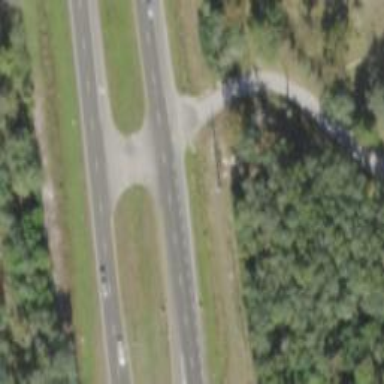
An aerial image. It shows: Trunk link road with asphalt surface.